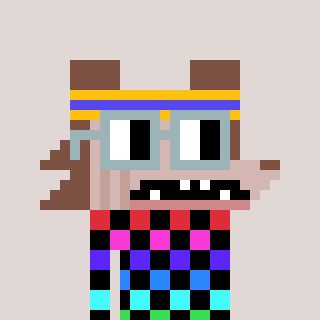
a pixel art character with square dark gray glasses, a werewolf-shaped head and a bege-colored body on a warm background